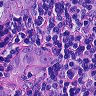
Metastatic tissue present: yes